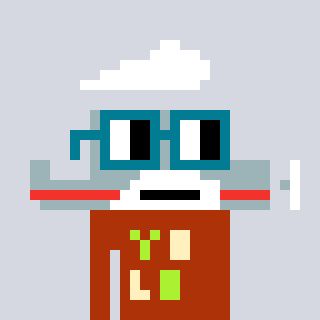
a pixel art character with square dark green glasses, a plane-shaped head and a hotbrown-colored body on a cool background